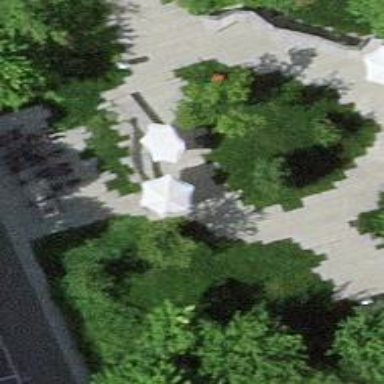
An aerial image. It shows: White bench.